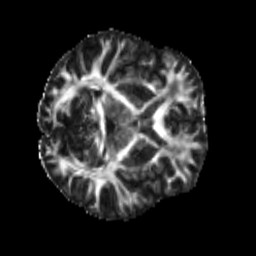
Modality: FA
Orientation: axial
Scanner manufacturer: siemens
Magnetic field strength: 3 T
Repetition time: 4 s
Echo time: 0.0594 s